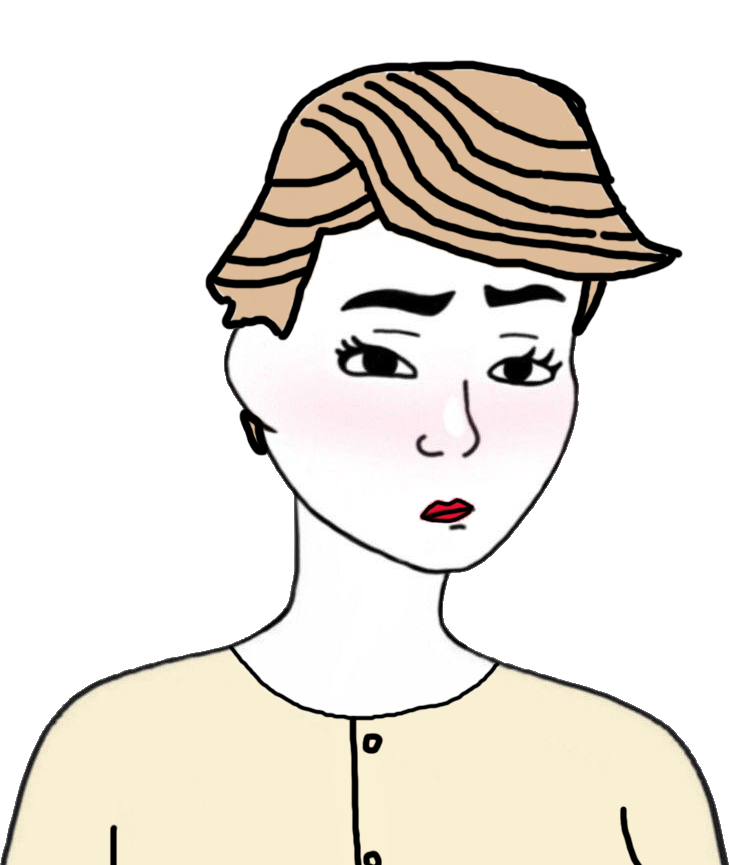
Label: 5_Doomer_Girl